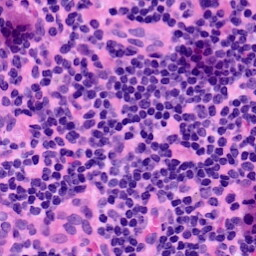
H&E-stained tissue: LymphNode